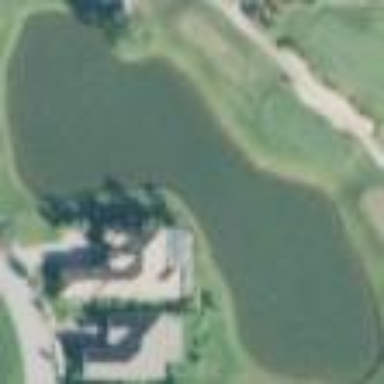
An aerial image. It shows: Water hazard in golf course. The hazard is natural water feature.